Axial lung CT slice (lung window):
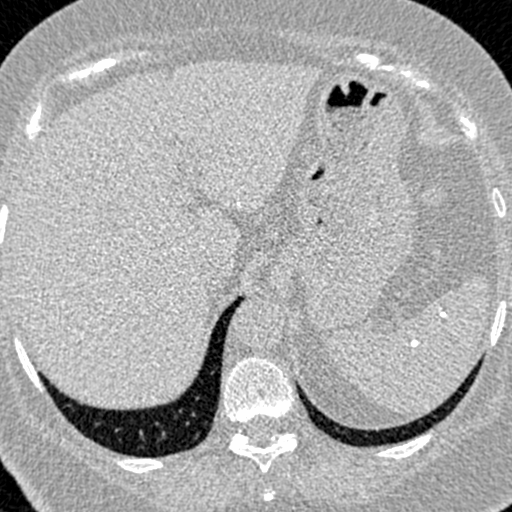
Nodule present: no